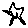
Label: star